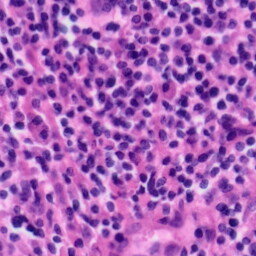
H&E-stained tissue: Tonsil